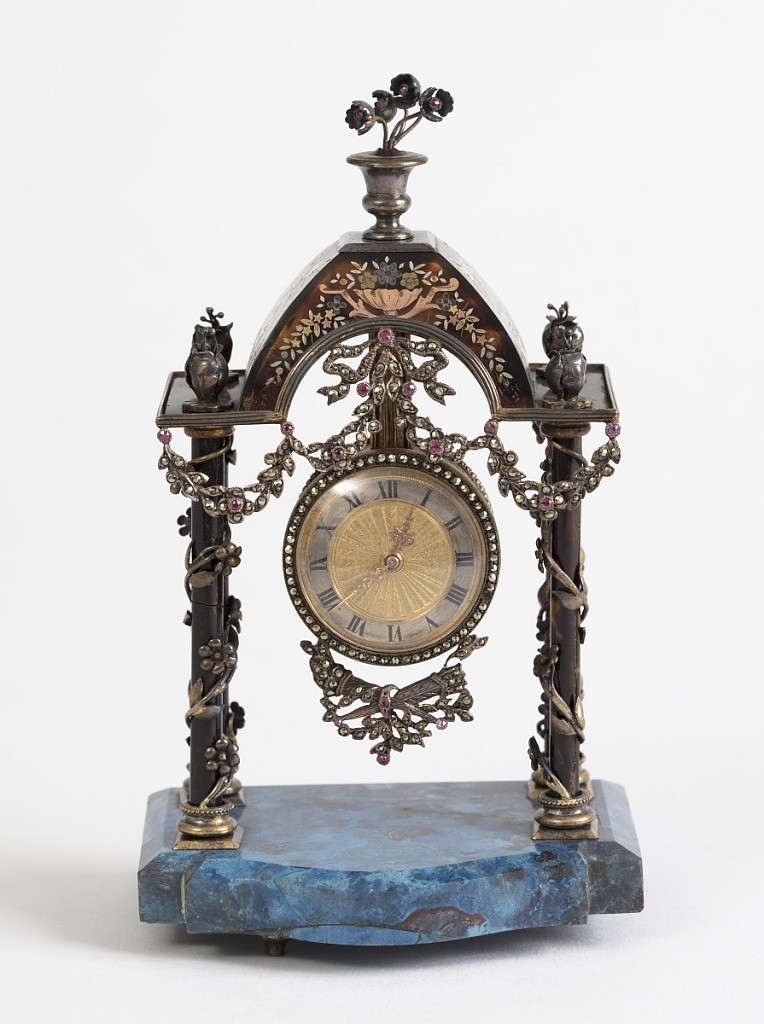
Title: Clock
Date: late 19th century
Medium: Silver-gilt, shaped tortoiseshell, cut diamonds and rubies, lapis (base); leather with silk and velvet lining (case)
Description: Architectural structure holding circular clock, its border encrusted with diamonds, ribbon motifs surrounding the top and bottom; clock hung from tortoiseshell arch with gold floral vines creeping up the two columns and three gold ornaments positioned on top of each column and arch, all on vase of thick lapis.